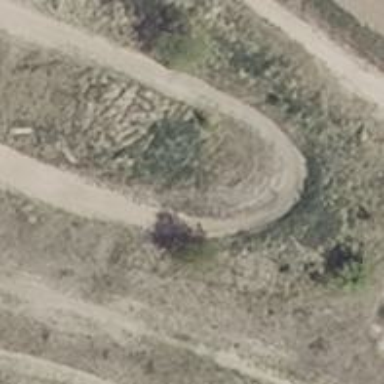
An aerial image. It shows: Motocross raceway with sandy surface.